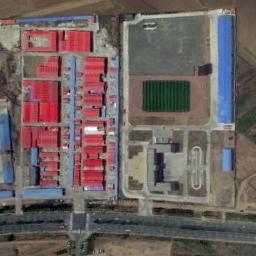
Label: industrial_area